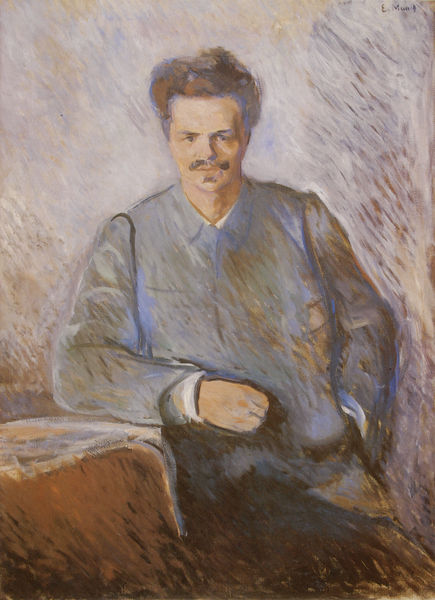
Titel: Portrait August Strindberg
Künstler: Edvard Munch
Standort: Stockholm
Institution: Moderna Museet
Schlagwörter: blau, dunkel, hand, kopf, mann, schatten, weiß, aquarell, cezanne, impressionismus, ocker, sitzen, braun, degas, edgar degas, ellbogen, frankreich, frisur, grau, haar, hell, hintergrund, kreide, licht, mund, nase, pastell, schwarz, stirn, stuhl, tisch, zeichnung, blick, beige, expressionismus, malerei, symbolismus, anzug, bart, hemd, jacke, jung, schnurrbart, wand, arm, augen, gesicht, inkarnat, kragen, mensch, stehen, ärmel, bild, bildnis, hals, herr, hände, portrait, porträt, öl, haare, halbfigur, mantel, pose, sitzend, stehender, decke, brustbild, direkter blick, en face, frontal, kontrast, lippen, locken, poträt, schultern, bewegt, hellblau, schnell, lächeln, klar, papier, haltung, modern, farbe, schattierung, violett, monochrom, linien, van gogh, impressionism, lehnen, schnäuzer, duktus, painting, schnurbart, impressionistisch, monet, ernst, streng, sitzt, starr, angelehnt, manet, mimik, menzel, ellenbogen, kinnbart, kniestück, oberkörper, schnauzer, selbstporträt, jacket, striche, bauer, umriss, regen, harmonie, lachen, hitler, stütze, corinth, offen, stolz, gestützt, gogh, linie, munch, grisage, kontur, schlicht, schraffur, faust, strich, verletzt, stilisiert, hohe stirn, selbstbildnis, kittel, schraffiert, tasche, pinsel, toulouse-lautrec, diagonal, selbstportrait, halbfigurig, frontalansicht, abstützen, aufgestützt, chic, struktur, hosentasche, pinselstriche, miene, blickkontakt, wien, oberlippenbart, anlehnen, dreiviertelfigur, max liebermann, selbstbewusst, schief, plakativ, sezession, auflehnen, pulli, schiele, kniebild, joppe, blockhaft, anzung, krüppel, augenblick, jackentasche, pastel, postmoderne, ölkreide, gestrichelt, gesprenkelt, lebendig, selbst, flüchtig, kreidezeichnung, blu, pastellfarbe, kant, adolf, revolutionär, legere, sacco, vis a vis, kommatechnik, hüftstück, zusammengepresst, micky maus, schnauter, augenblock, blaue schatten, blickrichtung zum betrachter, energischer pinselstrichh, halbfigurige darstellung, jackettasche, kurze striche, nases, pestrichelt, schnazer, strichelnder duktus, volles haar